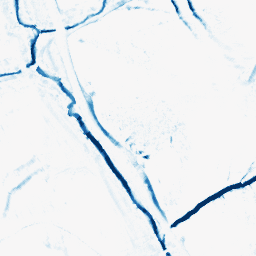
Category: morphological
Decomposition family: morphological_diamond
Decomposition parameters: operation: closing
radius: 5
Upsampling method: sinc_hamming
Upsampling parameters: scale: 4
kernel_size: 16
Upsampling scale: 4